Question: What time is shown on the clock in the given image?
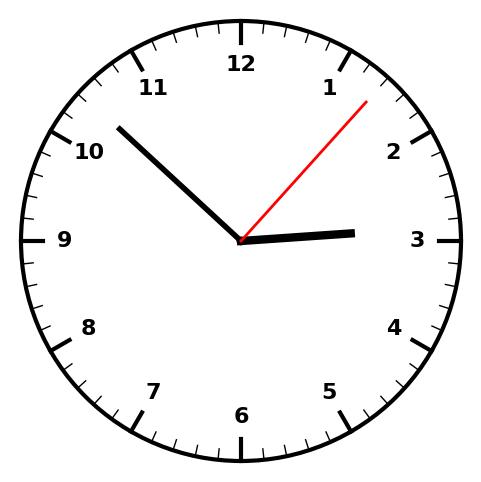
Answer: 02:52:07